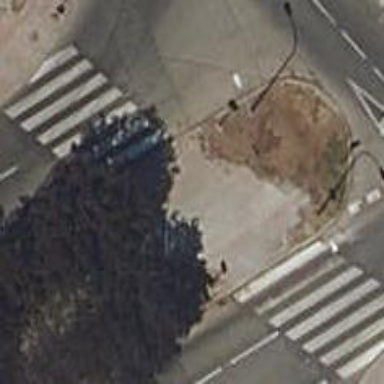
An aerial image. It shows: Sidewalk.